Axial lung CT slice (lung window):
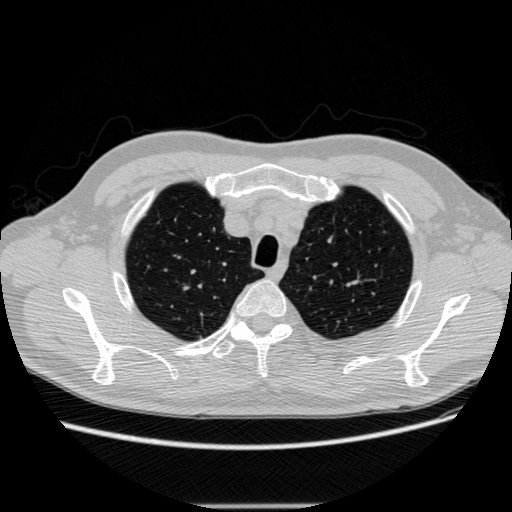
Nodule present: no